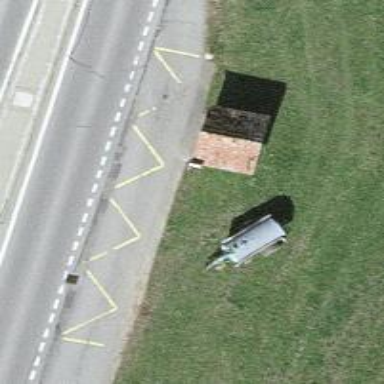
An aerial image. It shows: Bus stop with platform for public transport.